Brain MRI, t2w sequence, axial 2D slice.
Patient: age 41, sex F, weight 95 kg, height 1.95 m
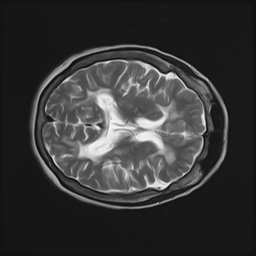